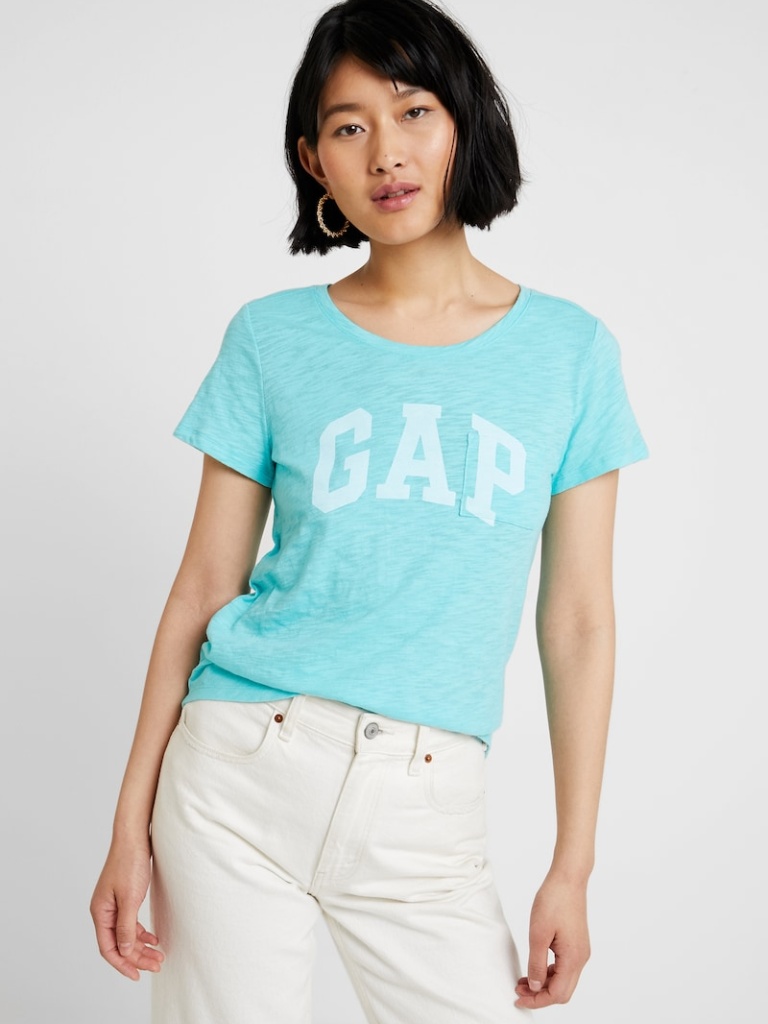
cotton relaxed short sleeve hip length French Tucked crew t-shirt